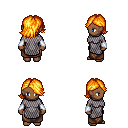
a pixel art fantasy rpg character, female body template, human, dark skin, chain mail, robe skirt, light blonde swoop hairstyle, white cloth bracers, four views (front, back, left, right), 2x2 character sprite sheet, small pixel art, hard edges, no anti-aliasing